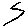
Label: zigzag